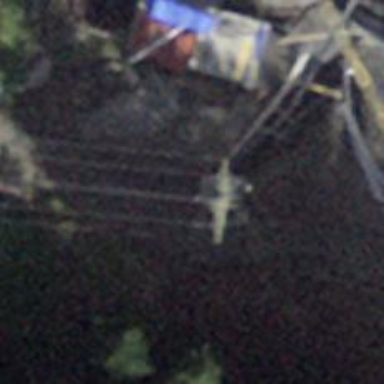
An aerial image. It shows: Termination power tower.